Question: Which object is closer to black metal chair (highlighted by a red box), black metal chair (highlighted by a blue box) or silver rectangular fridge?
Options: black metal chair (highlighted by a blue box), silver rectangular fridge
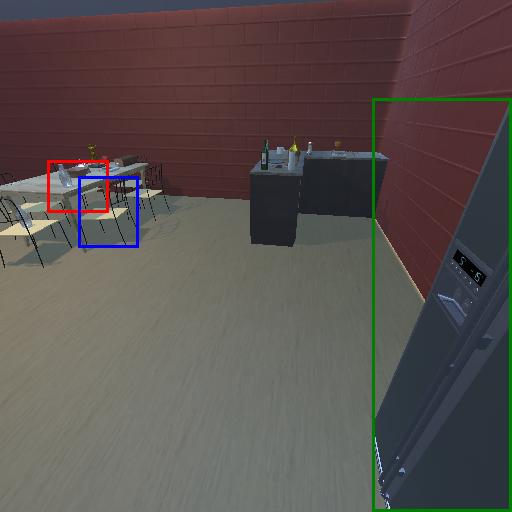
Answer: black metal chair (highlighted by a blue box)